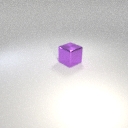
large purple metal cube